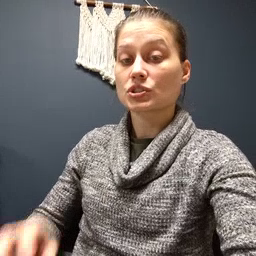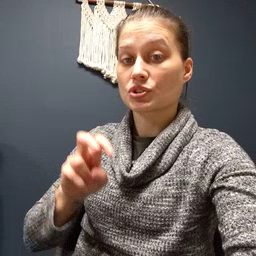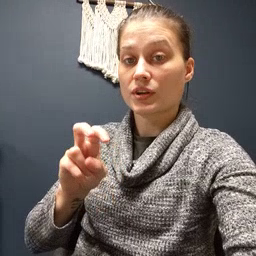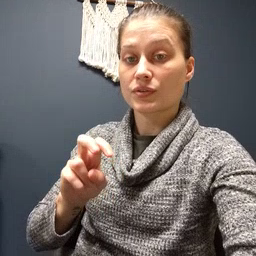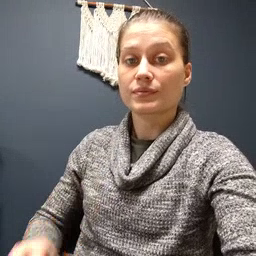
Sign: chair